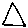
Label: triangle